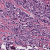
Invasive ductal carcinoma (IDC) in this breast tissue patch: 1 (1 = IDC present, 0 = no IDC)